Field crop: maize
Growth stage: 2
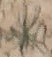
Species: salsola